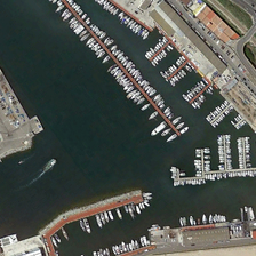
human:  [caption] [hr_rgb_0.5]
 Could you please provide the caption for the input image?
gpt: Many white ships were parked around the pier.

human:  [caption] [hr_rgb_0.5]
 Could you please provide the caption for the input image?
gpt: The pier has a wide road.

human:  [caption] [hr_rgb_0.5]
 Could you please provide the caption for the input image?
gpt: There were a lot of white ships around the dock.

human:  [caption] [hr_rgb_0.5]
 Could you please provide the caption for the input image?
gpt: There is a wide road around the wharf.

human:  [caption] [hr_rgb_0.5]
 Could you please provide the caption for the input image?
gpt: There's a big road around the pier.